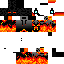
A female skeleton skin with dark skin, wearing brown helmet dressed in a red robe top and red pants, featuring a closed mouth.